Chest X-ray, PA view. Patient: 44 years old, sex F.
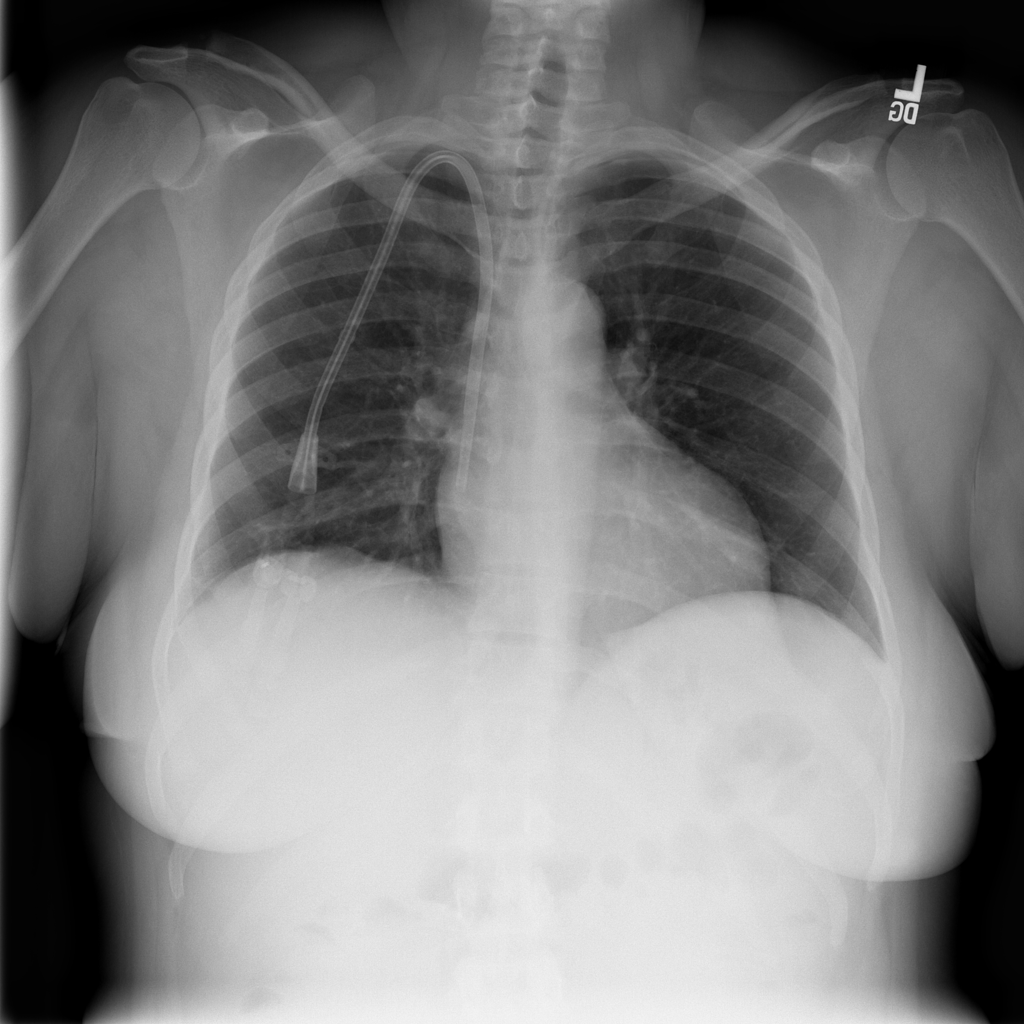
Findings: No Finding